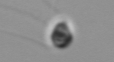
Label: Chaetoceros